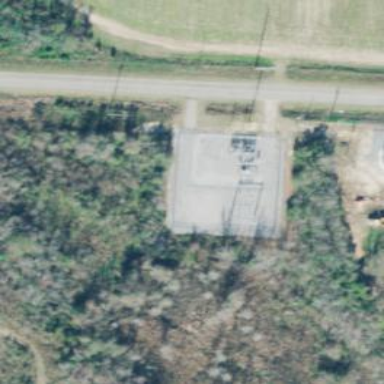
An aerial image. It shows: Industrial substation surrounded by fence.